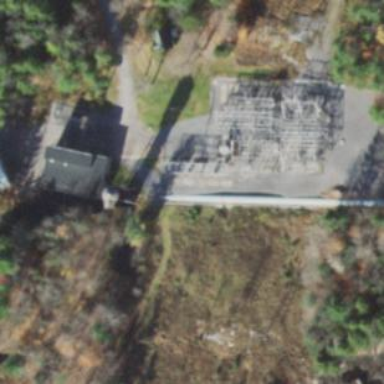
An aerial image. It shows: Power substation.